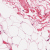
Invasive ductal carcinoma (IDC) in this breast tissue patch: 0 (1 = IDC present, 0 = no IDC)